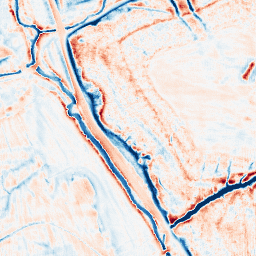
Category: edge_preserving
Decomposition family: guided
Decomposition parameters: radius: 4
eps: 0.1
Upsampling method: fft_zeropad
Upsampling parameters: scale: 4
Upsampling scale: 4